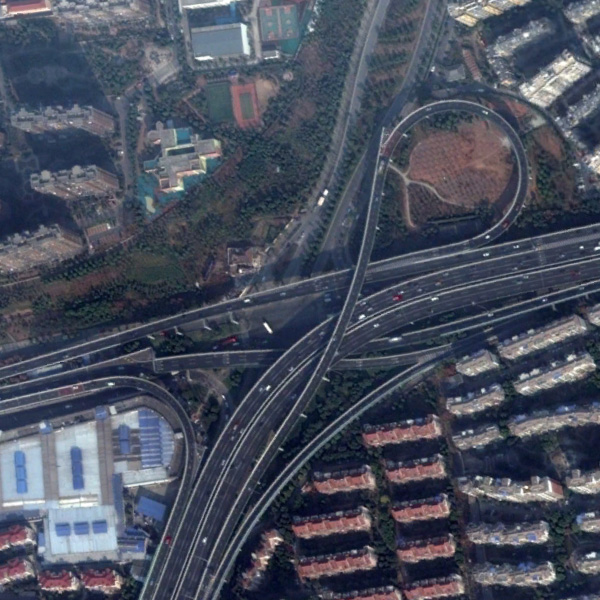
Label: Viaduct